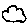
Label: cloud